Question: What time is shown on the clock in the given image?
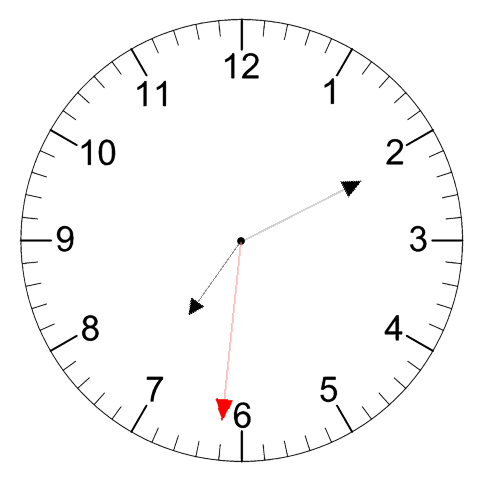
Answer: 07:10:31